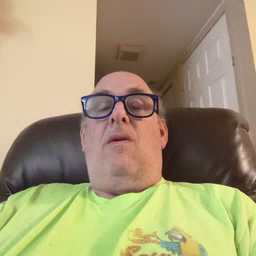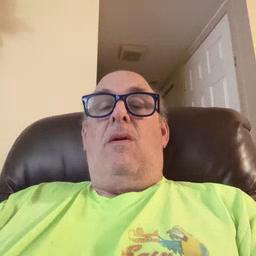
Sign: hat